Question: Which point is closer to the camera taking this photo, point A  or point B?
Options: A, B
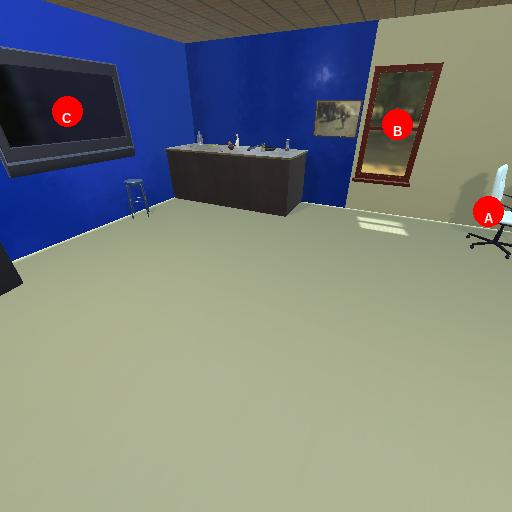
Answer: A